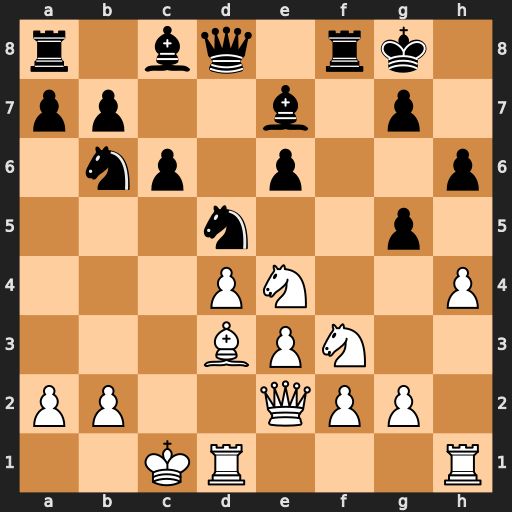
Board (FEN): r1bq1rk1/pp2b1p1/1np1p2p/3n2p1/3PN2P/3BPN2/PP2QPP1/2KR3R
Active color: w
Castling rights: -
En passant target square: -
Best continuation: hxg5